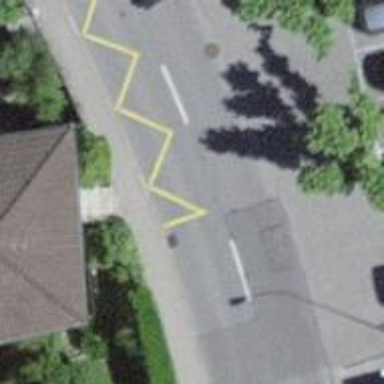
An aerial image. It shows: Bus stop with platform for public transport.